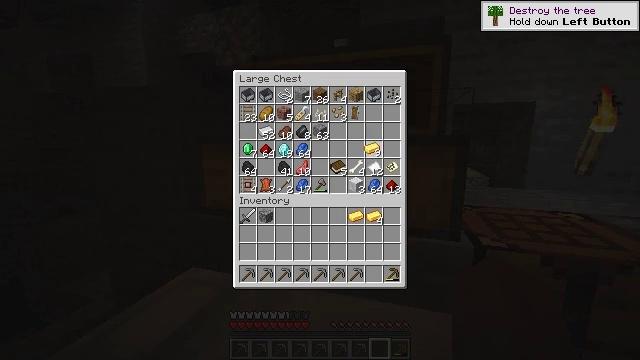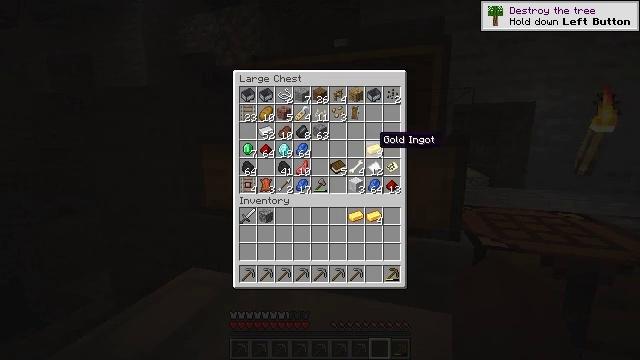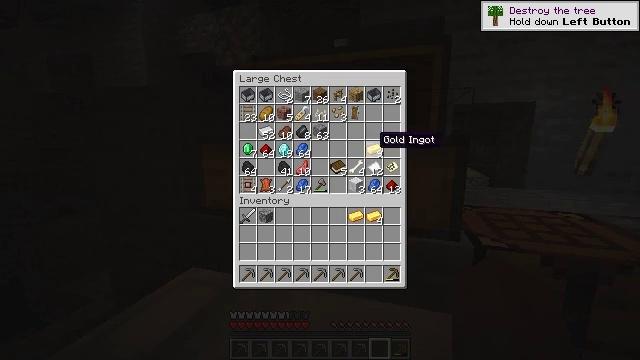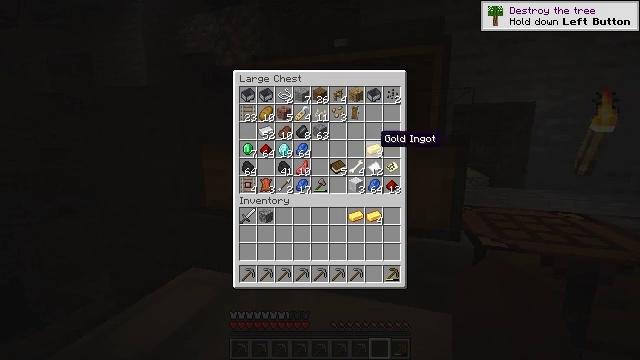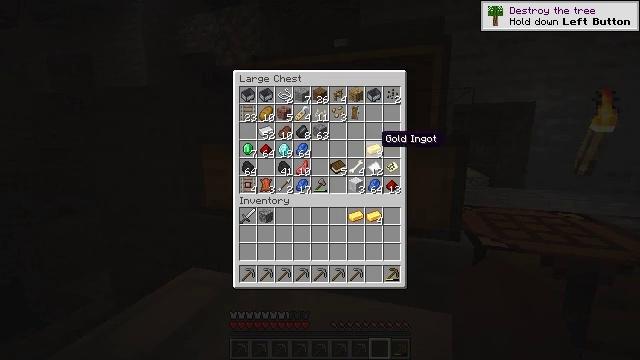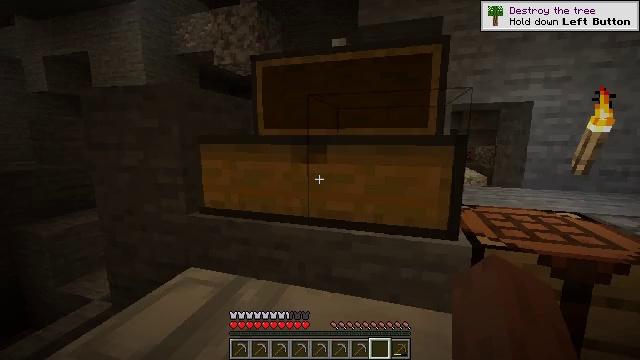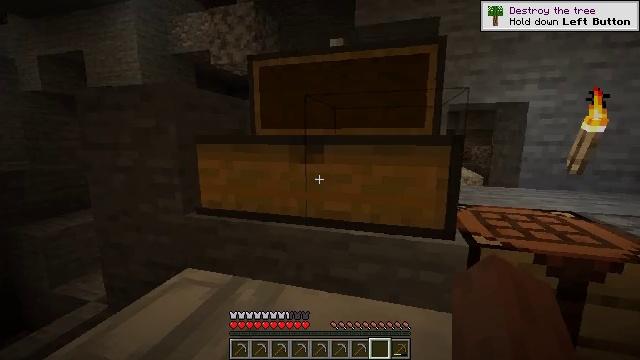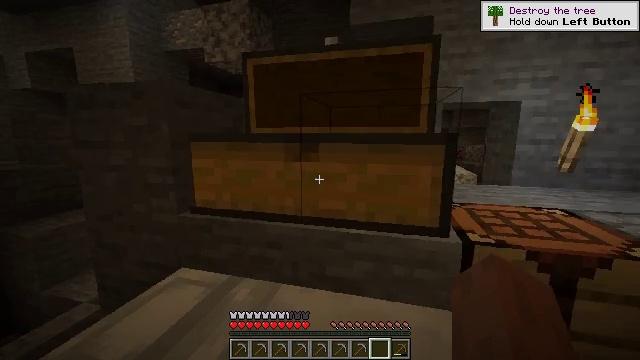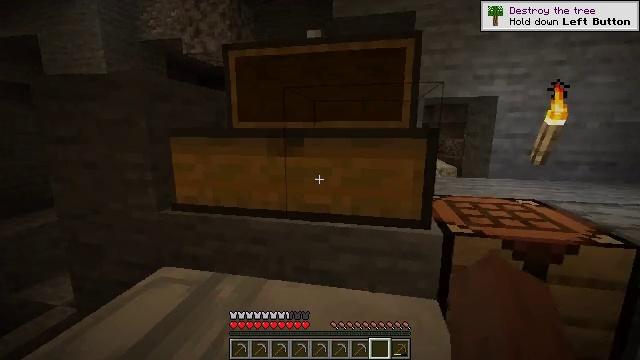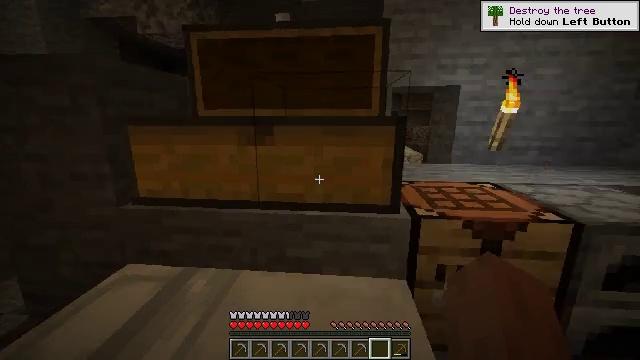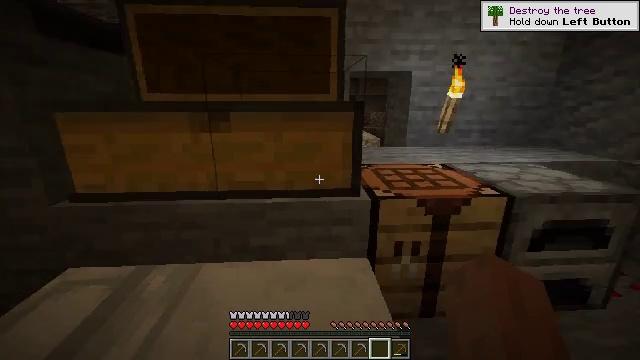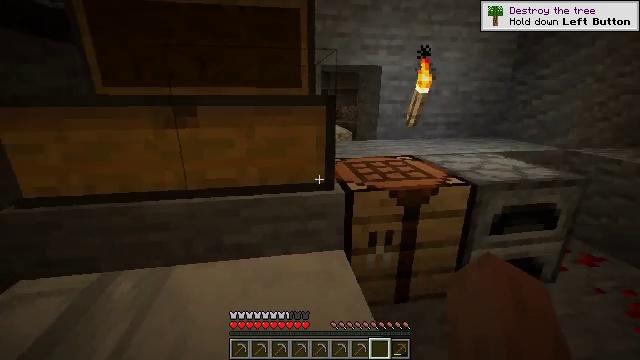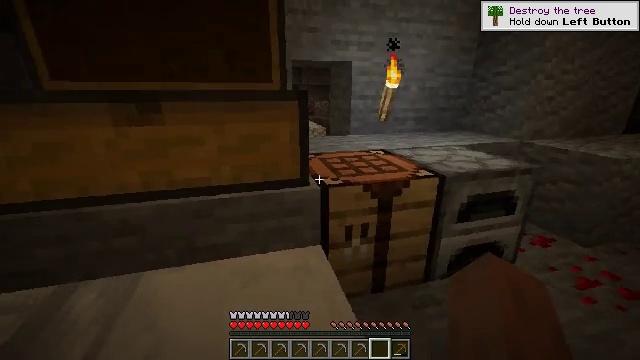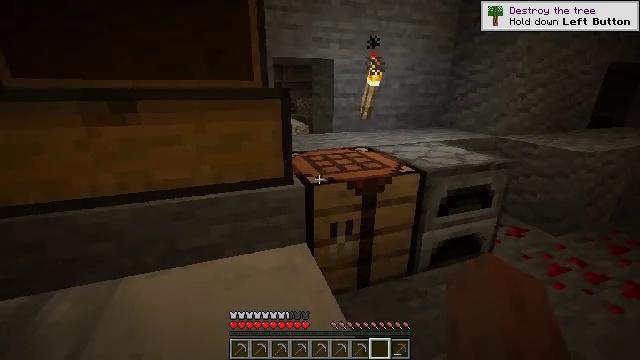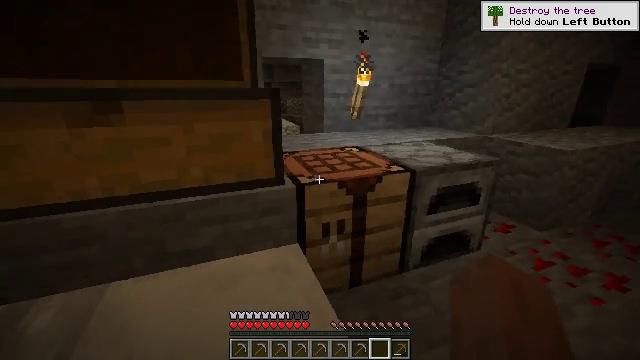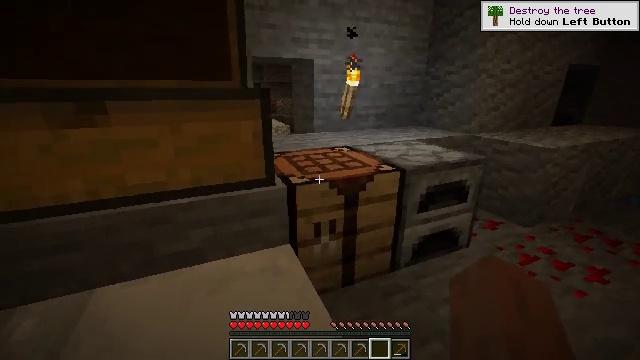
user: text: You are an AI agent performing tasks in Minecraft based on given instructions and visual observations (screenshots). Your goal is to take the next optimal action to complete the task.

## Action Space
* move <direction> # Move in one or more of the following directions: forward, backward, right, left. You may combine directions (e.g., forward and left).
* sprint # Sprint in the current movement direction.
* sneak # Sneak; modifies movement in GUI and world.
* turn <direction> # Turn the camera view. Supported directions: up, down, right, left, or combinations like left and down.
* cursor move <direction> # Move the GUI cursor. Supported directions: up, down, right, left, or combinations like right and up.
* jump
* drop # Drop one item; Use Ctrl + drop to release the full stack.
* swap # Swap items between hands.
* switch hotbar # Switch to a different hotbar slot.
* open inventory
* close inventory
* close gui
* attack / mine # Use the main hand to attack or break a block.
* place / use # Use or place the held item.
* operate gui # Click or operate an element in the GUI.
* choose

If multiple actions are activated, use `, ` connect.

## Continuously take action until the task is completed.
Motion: motion action
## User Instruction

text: Make a golden helmet with gold ingots.
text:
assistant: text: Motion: no_op
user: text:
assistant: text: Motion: no_op
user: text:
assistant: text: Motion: no_op
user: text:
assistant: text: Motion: no_op
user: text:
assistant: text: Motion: open inventory
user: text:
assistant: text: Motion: open inventory
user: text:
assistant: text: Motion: turn right, open inventory
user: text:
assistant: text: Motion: turn right and down
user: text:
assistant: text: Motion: turn right and down
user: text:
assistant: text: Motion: turn right and down
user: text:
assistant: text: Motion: turn right and down
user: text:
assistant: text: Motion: turn right
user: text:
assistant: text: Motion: turn right
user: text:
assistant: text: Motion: turn right
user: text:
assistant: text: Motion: turn right
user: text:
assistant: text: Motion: turn right
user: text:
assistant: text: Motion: use / place
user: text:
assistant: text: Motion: use / place
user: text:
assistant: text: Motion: use / place
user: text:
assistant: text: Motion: no_op
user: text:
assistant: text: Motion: no_op
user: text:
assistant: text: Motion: no_op
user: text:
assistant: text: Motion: turn right and up
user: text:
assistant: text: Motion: turn up
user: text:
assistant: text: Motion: no_op
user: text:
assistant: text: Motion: no_op
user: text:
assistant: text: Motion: turn right
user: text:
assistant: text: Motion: turn down
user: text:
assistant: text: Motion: no_op
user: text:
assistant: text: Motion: turn right